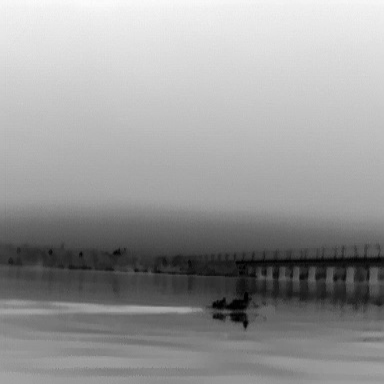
There is a canoe in the infrared image.